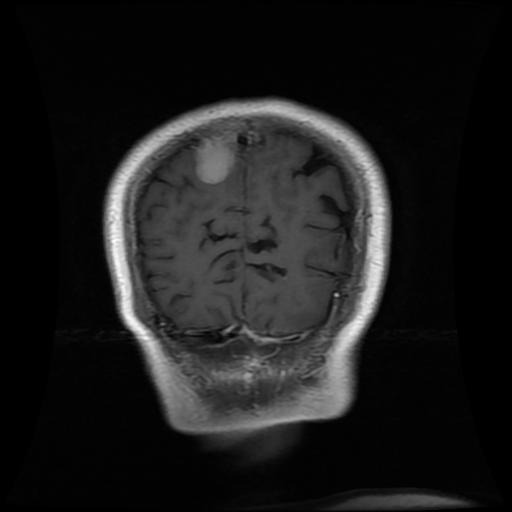
Label: meningioma